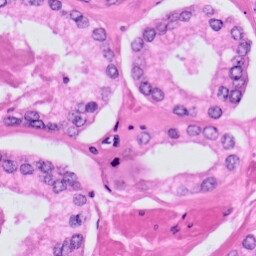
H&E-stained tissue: Prostate